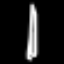
Label: pencil